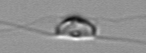
Label: Chaetoceros_didymus